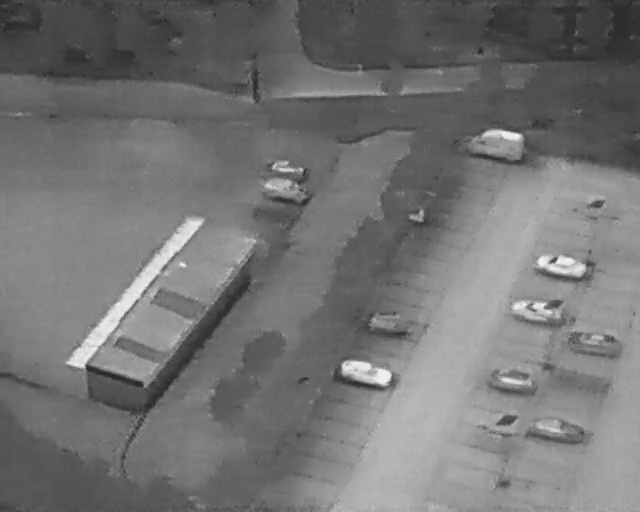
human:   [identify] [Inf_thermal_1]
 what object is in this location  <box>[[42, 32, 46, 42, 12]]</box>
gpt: <ref>1 medium car at the center</ref>